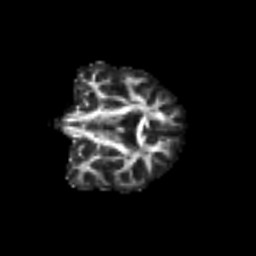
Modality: FA
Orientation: coronal
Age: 40
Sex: female
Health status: ill
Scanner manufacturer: siemens
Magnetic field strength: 3 T
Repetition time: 8.7 s
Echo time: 0.11 s